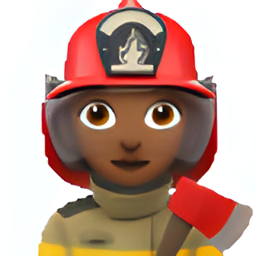
Name: female firefighter type 5
Emoji: 👩🏾‍🚒
Group: People & Body
Sub-group: person-role